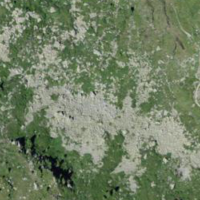
EUNIS habitat code: 26
Species observed at this site:
Dactylorhiza viridis
Anthyllis vulneraria